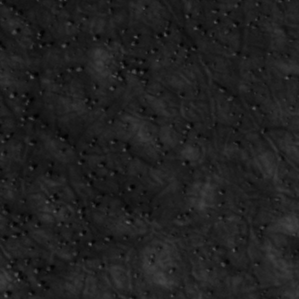
Label: non_frost